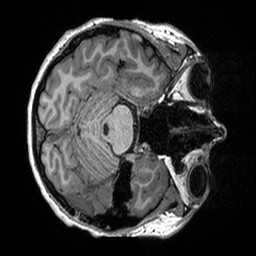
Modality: T1w
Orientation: axial
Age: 31
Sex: female
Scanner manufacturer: siemens
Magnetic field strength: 3 T
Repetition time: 2.3 s
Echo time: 0.00298 s